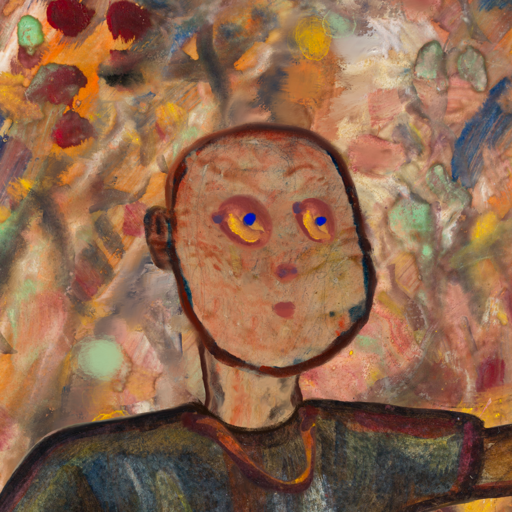
Background: Mother_And_Son_Mother, Head And Neck Side: Orphan, Face Side: Mother_And_Son_Son, Bust: Mosgoul, Hair Side: Blank, Head Accessory: Blank, Second Necklace: Comrade, Necklace: Blank, Baby: Blank